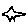
Label: star